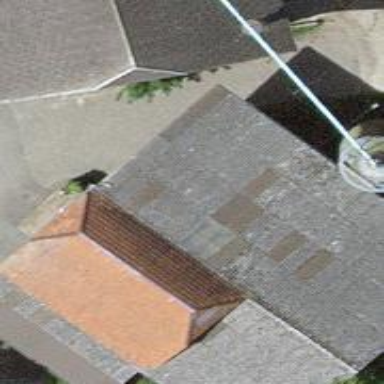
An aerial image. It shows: Barn.